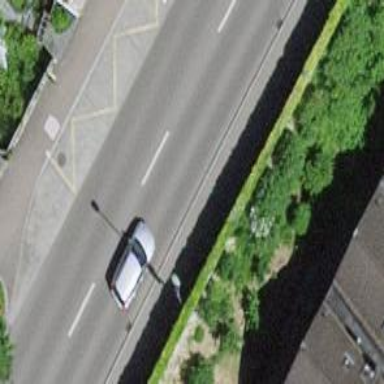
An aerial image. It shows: Bus stop with stop position for public transport.